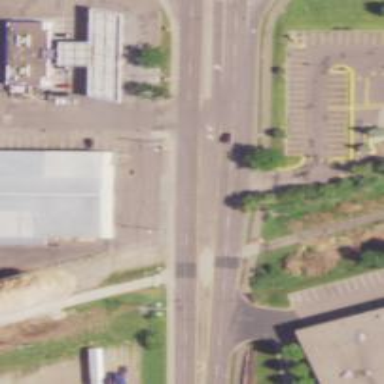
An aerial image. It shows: Asphalt cycleway with uncontrolled zebra crossing. There is crossing island as well.